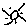
Label: sun